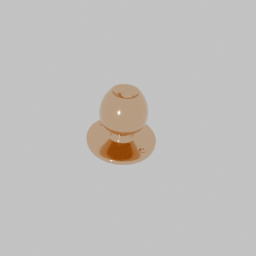
Label: mechanical